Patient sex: M
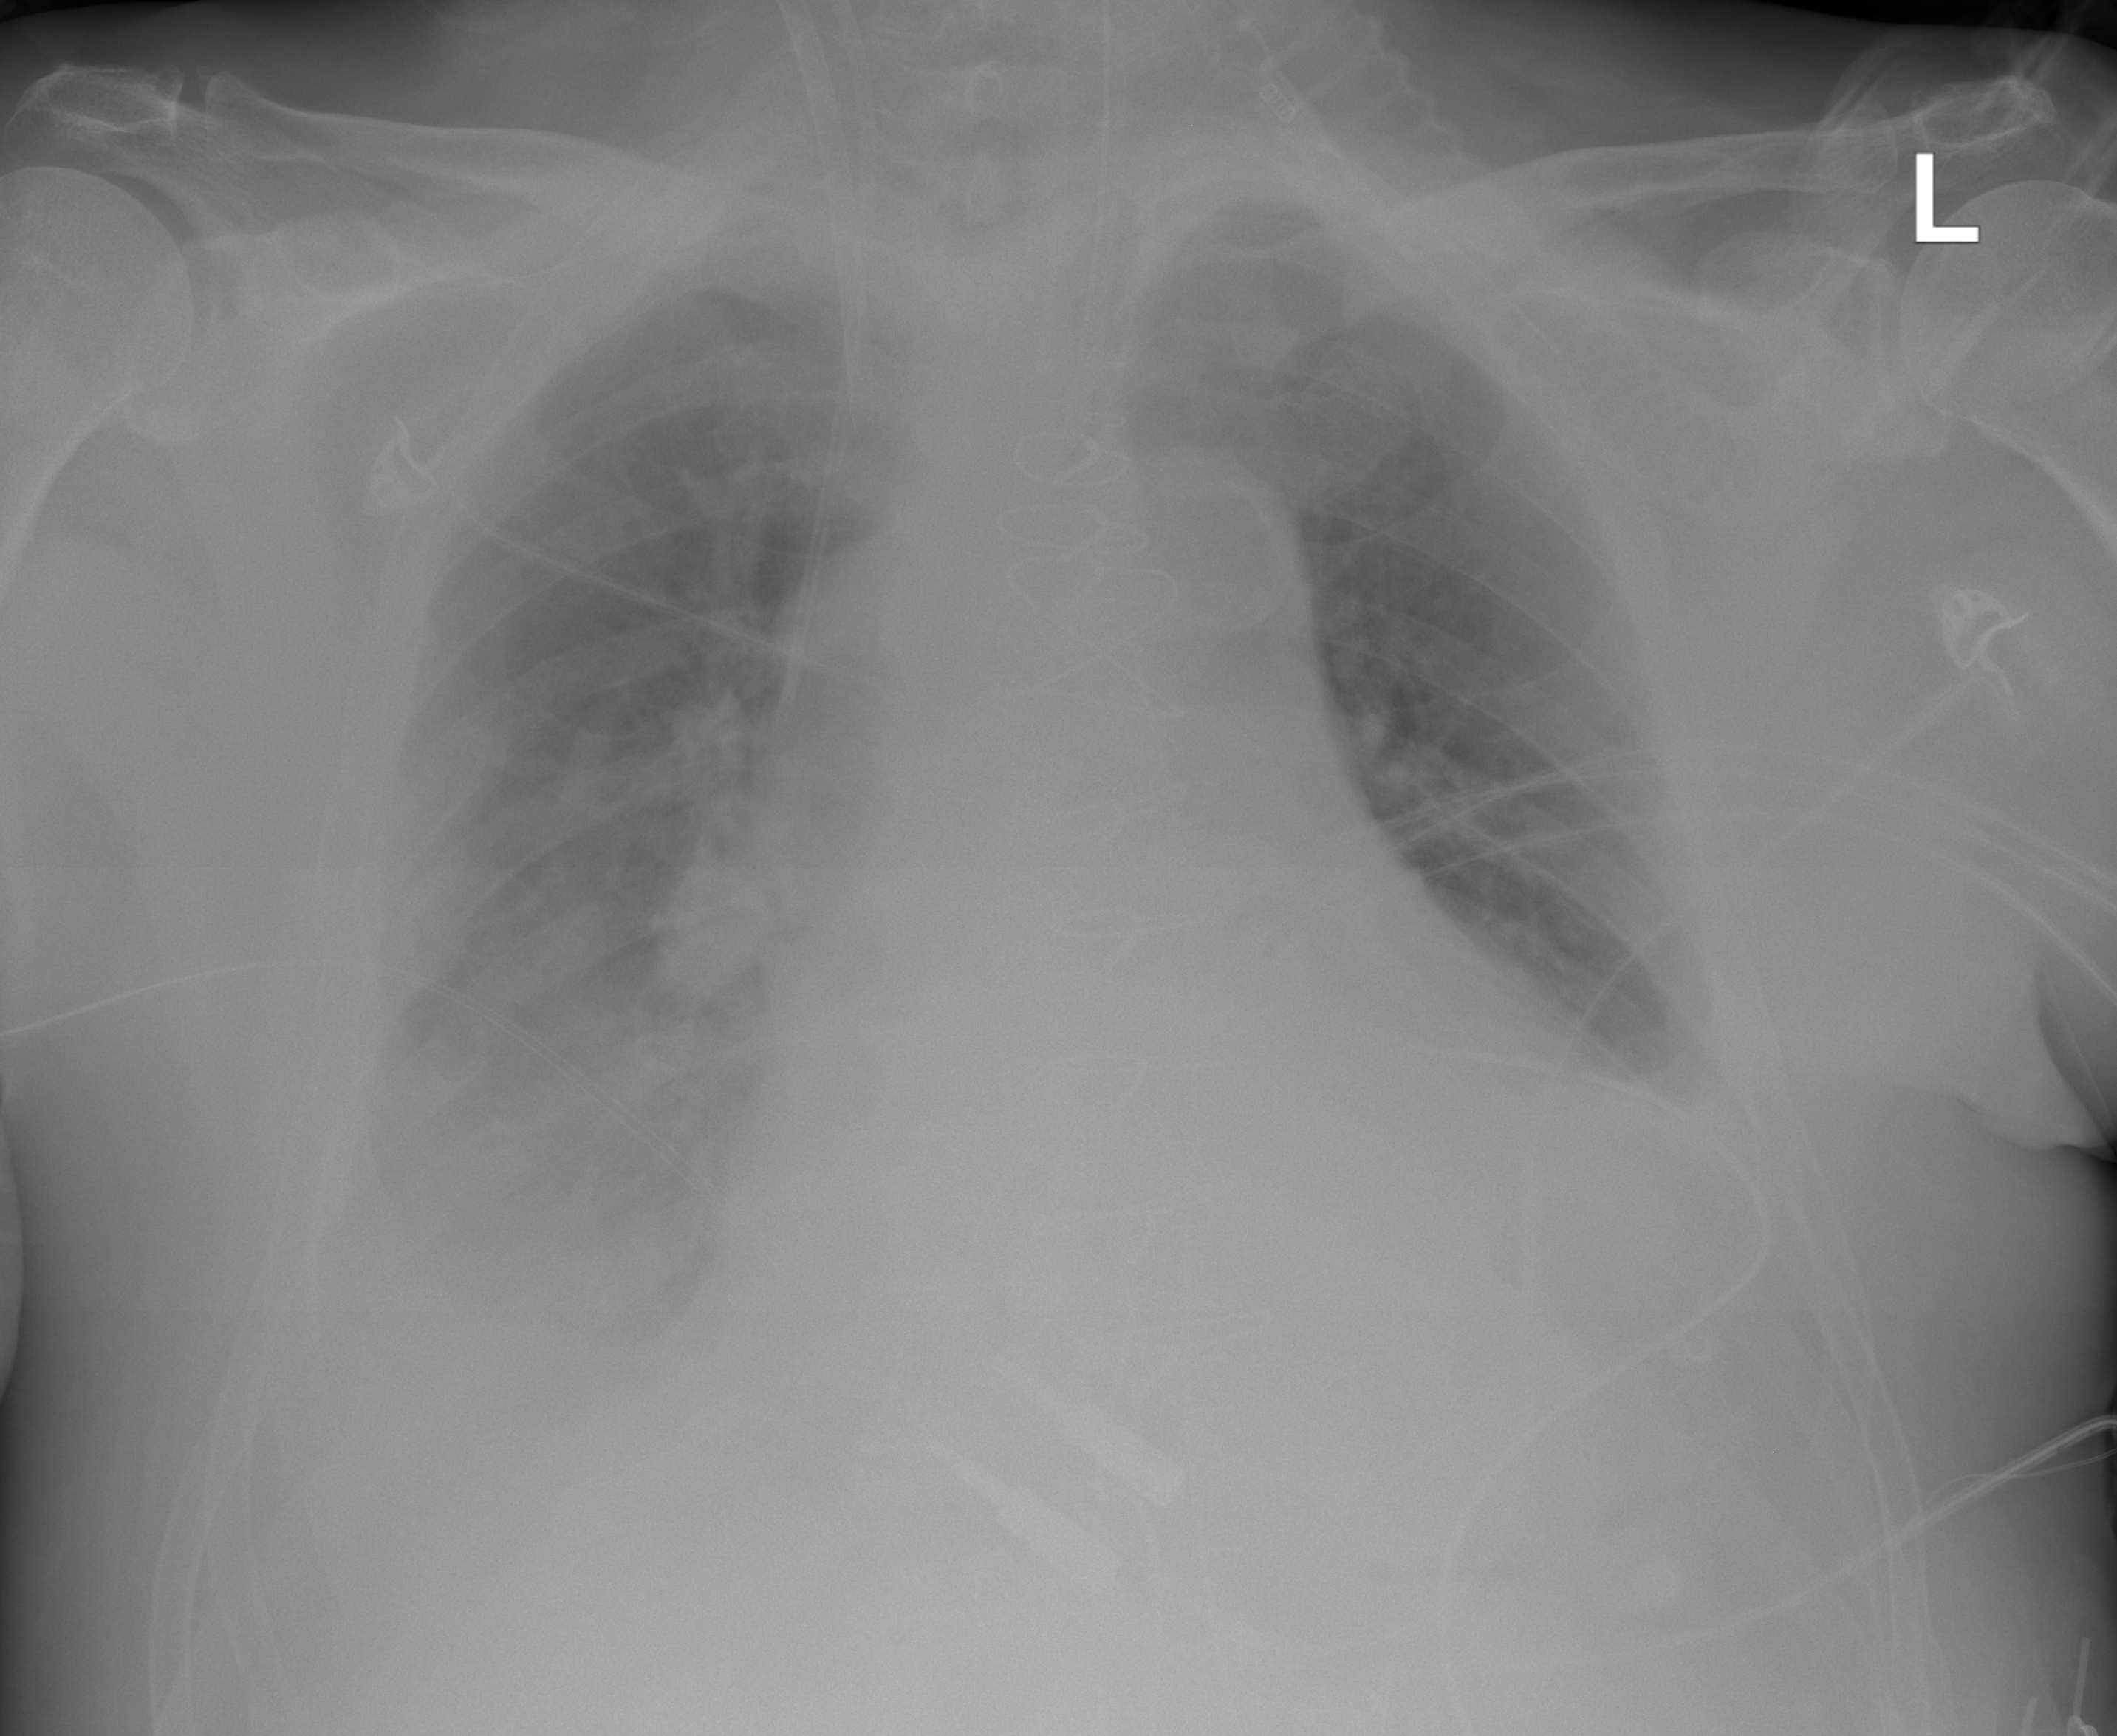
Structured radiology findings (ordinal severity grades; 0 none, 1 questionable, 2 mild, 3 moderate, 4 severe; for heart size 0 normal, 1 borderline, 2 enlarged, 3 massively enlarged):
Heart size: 2
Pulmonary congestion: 2
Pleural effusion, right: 2
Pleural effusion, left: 2
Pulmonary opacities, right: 2
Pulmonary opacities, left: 0
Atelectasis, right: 2
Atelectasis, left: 1